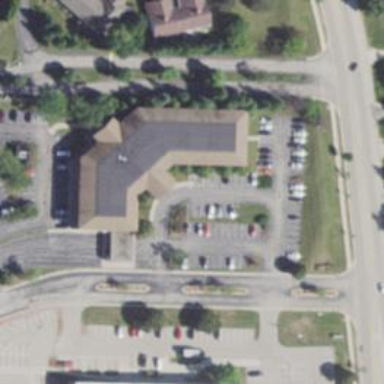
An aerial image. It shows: Parking area with surface.